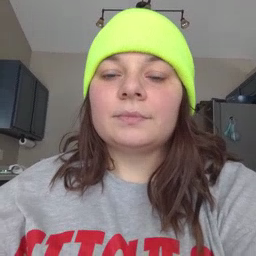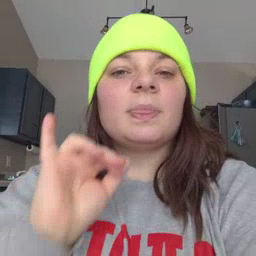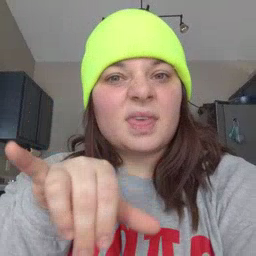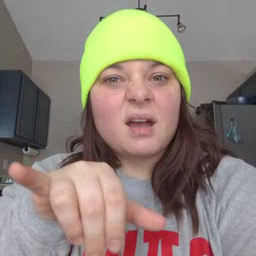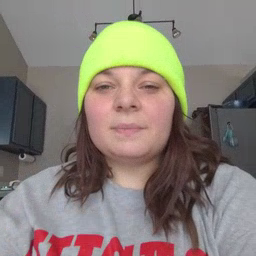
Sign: that